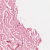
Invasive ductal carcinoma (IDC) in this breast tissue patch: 0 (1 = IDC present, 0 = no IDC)